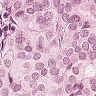
Metastatic tissue present: yes